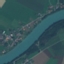
Land use / land cover class: River